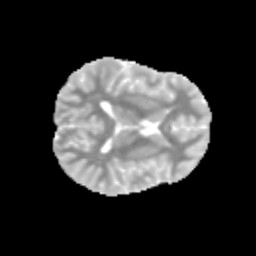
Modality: MD
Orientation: axial
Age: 11
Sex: female
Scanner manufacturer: siemens
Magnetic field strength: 3 T
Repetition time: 3.8 s
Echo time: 0.07 s